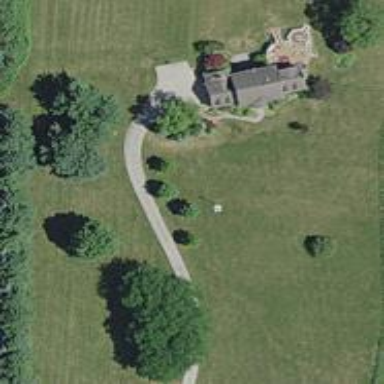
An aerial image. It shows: Driveway.